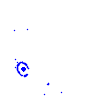
Particle: pion